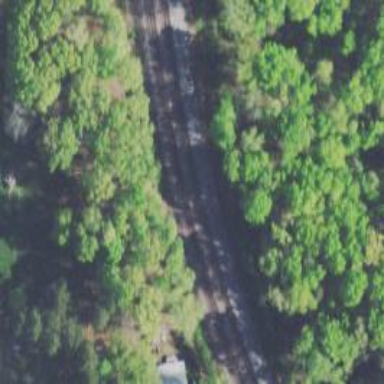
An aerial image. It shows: Railway track.